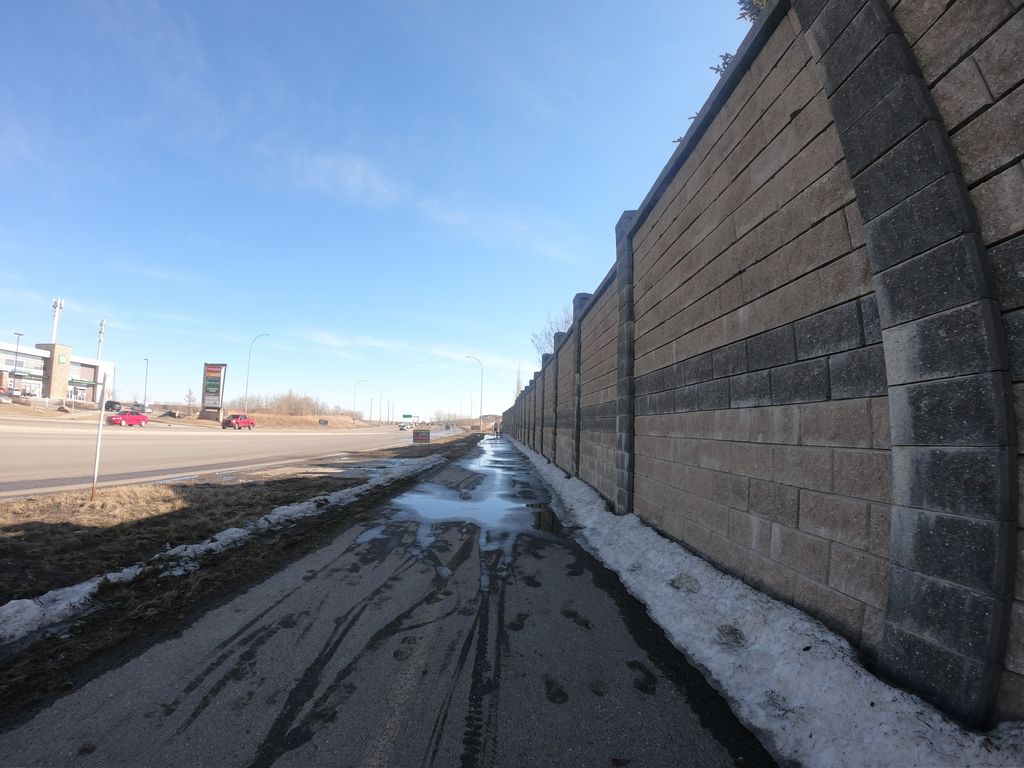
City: calgary